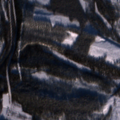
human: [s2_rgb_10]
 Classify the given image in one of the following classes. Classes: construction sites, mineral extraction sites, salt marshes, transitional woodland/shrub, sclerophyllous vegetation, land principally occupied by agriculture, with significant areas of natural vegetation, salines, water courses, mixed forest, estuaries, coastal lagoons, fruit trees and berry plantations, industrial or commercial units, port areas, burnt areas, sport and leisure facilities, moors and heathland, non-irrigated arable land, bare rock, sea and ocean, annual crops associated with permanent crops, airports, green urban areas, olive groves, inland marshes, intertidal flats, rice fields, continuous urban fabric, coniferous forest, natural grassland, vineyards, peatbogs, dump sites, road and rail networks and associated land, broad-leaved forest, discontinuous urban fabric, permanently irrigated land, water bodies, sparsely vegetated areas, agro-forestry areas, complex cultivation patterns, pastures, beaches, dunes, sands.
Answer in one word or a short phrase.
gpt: coniferous forest, mixed forest, transitional woodland/shrub